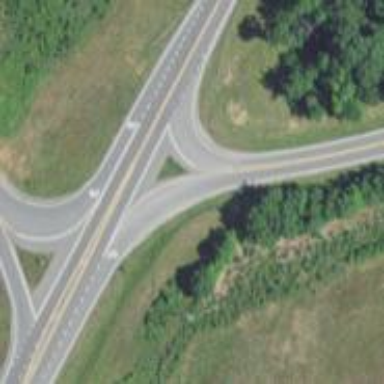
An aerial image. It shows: Cloverleaf junction on trunk link highway.